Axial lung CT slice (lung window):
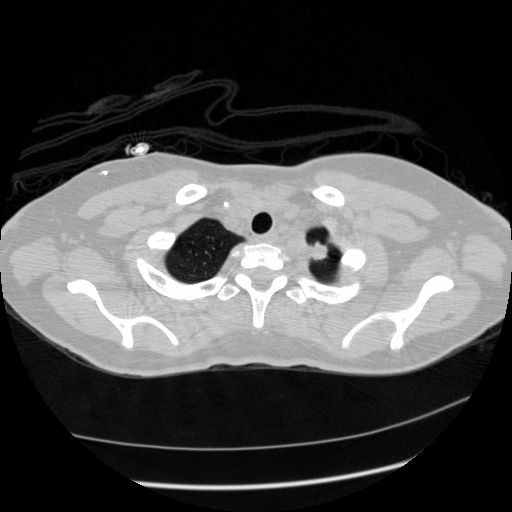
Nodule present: yes
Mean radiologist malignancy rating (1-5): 4.25